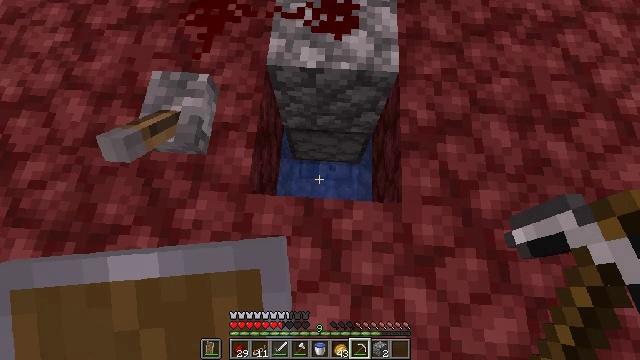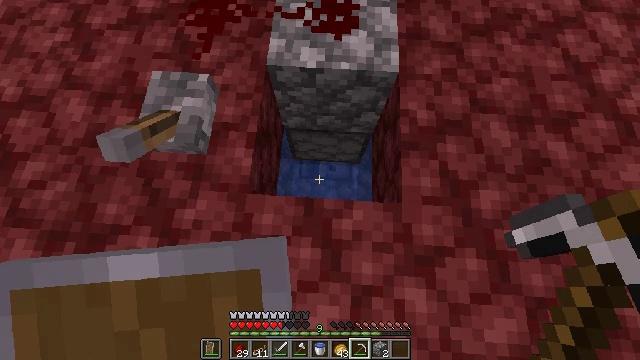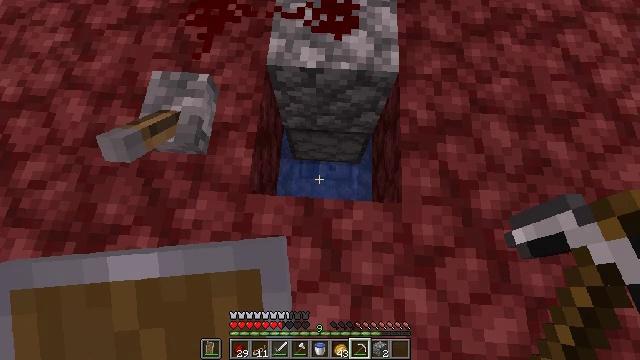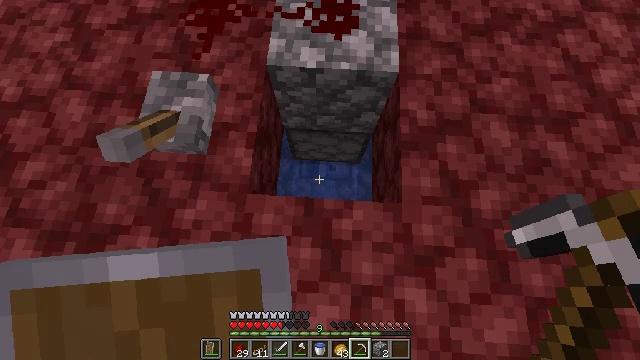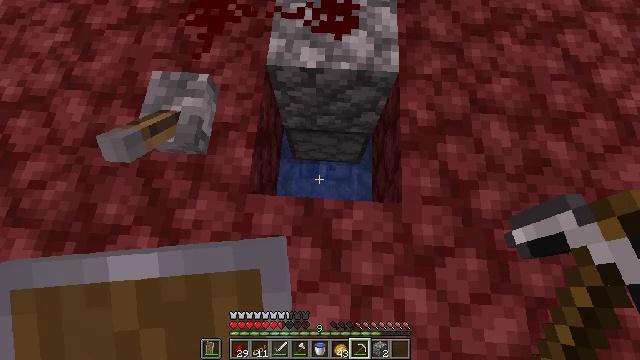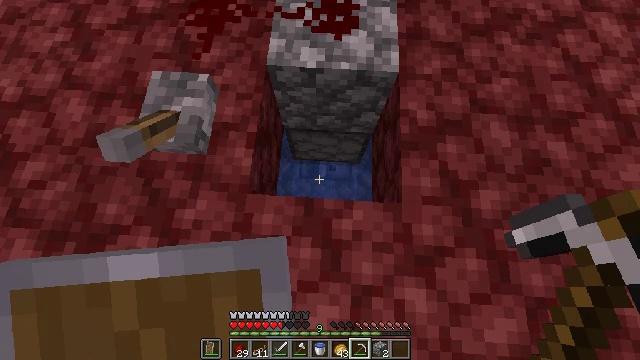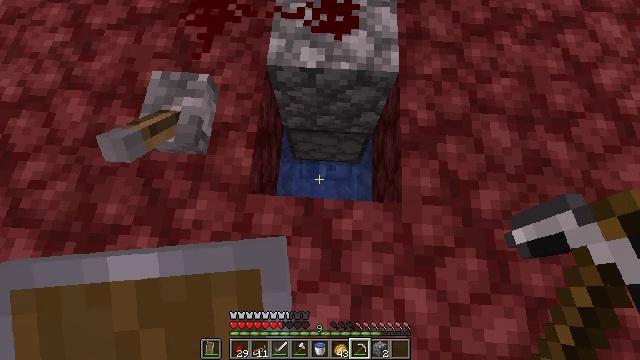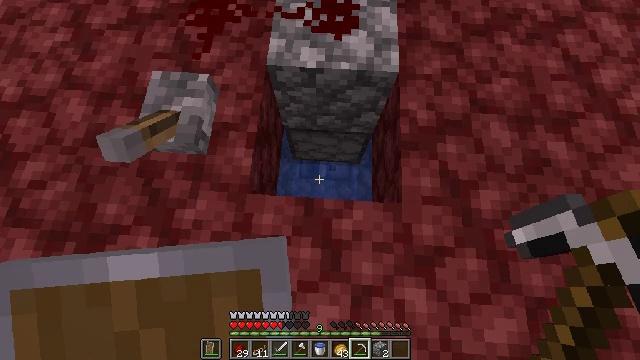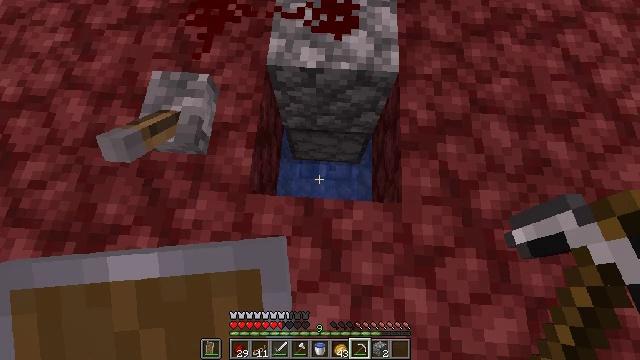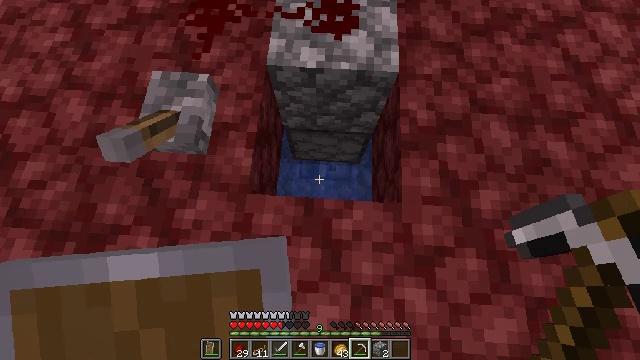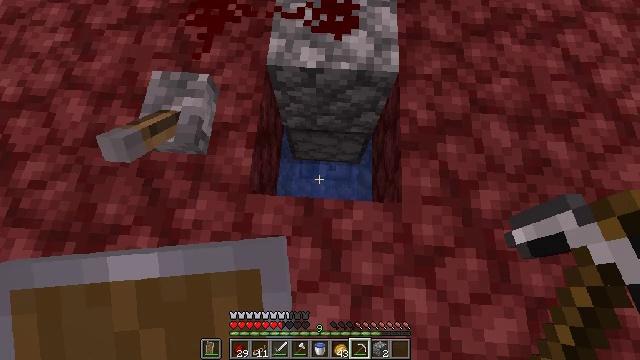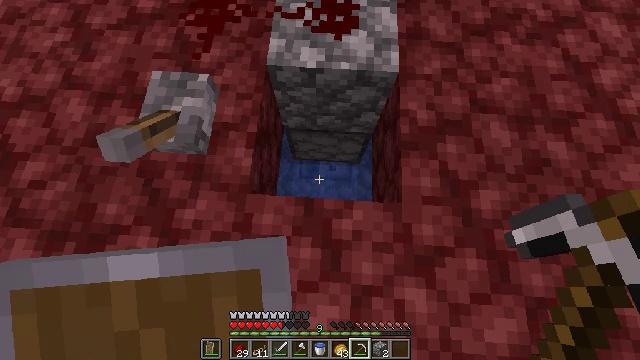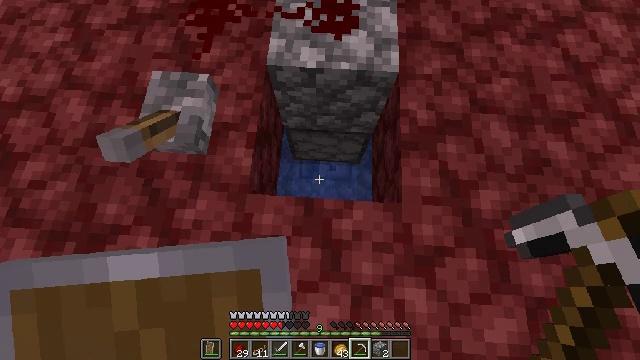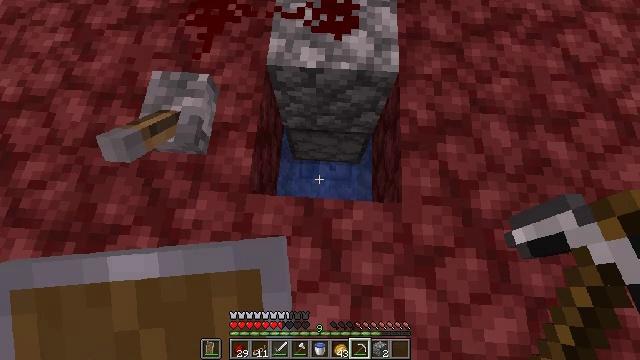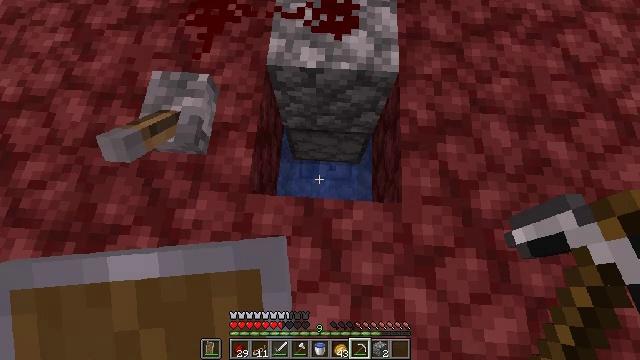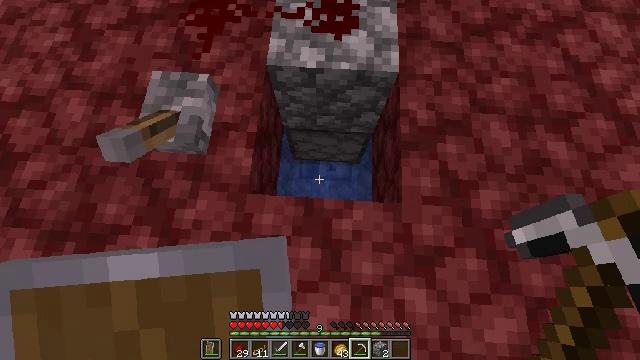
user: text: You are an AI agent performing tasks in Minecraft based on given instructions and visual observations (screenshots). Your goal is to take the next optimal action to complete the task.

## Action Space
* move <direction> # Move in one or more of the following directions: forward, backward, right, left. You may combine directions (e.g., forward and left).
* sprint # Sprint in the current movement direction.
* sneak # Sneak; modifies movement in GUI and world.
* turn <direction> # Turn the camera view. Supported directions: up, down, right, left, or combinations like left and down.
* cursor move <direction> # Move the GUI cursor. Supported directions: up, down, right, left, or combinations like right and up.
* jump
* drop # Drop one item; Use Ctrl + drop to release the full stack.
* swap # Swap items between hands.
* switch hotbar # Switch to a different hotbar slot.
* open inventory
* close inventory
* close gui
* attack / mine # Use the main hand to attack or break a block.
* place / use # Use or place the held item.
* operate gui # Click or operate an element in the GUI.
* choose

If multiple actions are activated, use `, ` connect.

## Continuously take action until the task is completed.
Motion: motion action
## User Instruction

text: Remove redstone wire from your setup.
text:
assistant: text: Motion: no_op
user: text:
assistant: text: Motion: no_op
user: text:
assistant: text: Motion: no_op
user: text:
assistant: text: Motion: no_op
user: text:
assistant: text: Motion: no_op
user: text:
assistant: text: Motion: no_op
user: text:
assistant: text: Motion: no_op
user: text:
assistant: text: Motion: no_op
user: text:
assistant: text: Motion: no_op
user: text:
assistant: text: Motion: no_op
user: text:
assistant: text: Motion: no_op
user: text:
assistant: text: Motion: no_op
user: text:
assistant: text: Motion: no_op
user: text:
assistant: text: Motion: no_op
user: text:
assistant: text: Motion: no_op
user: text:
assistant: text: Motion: no_op
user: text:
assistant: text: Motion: no_op
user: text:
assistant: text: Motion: no_op
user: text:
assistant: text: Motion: no_op
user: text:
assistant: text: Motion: no_op
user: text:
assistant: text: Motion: no_op
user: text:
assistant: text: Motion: no_op
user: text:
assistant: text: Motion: no_op
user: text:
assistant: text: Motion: no_op
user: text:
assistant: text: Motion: no_op
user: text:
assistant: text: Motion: no_op
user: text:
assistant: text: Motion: no_op
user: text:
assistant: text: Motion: no_op
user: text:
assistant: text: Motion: no_op
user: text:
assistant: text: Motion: no_op